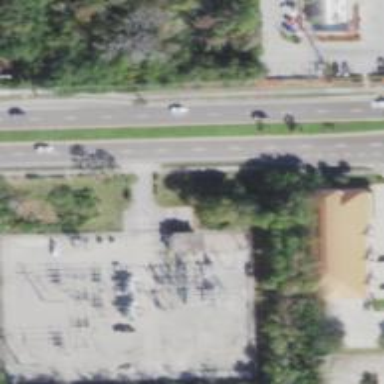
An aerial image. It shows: Outdoor distribution substation.